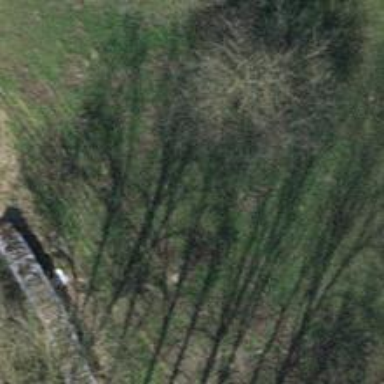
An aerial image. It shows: Beautiful tree in nature.